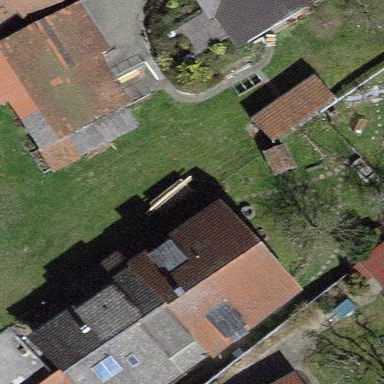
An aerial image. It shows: Terrace building.